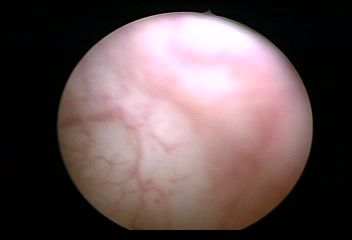
Modality: WLC
Class: Normal mucosa
Bladder cancer association: No